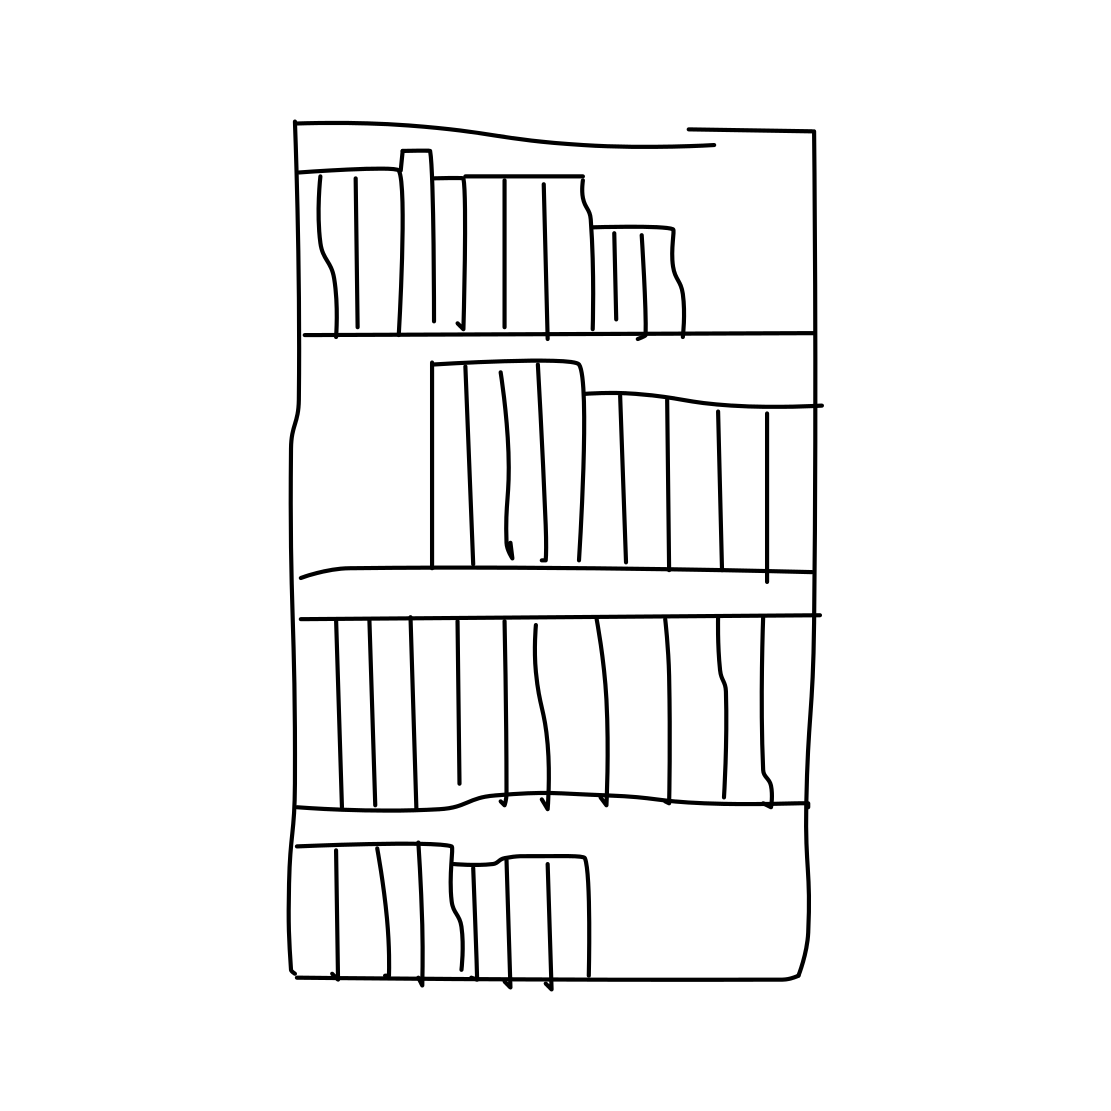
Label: bookshelf